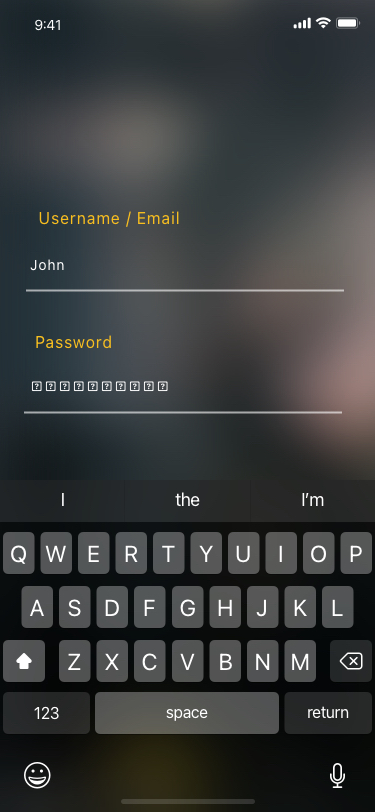
Text in this UI design:
John
Username / Email










Password